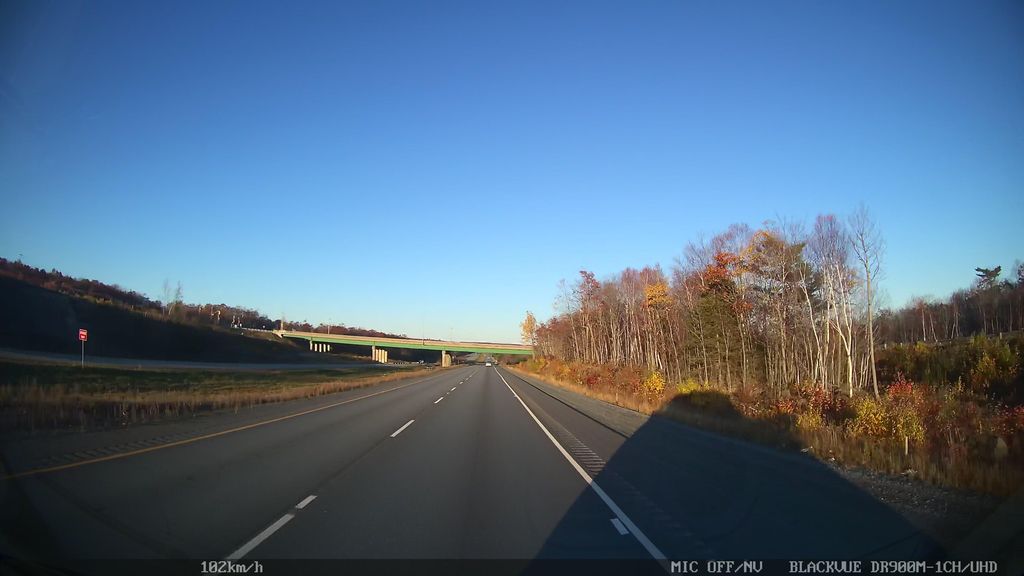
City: halifax